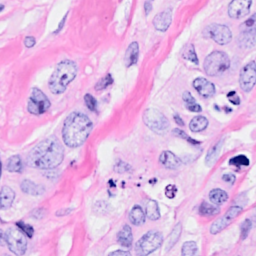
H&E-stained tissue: Breast